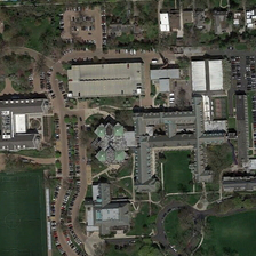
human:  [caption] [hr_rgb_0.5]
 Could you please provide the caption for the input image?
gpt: There is a football field in the school

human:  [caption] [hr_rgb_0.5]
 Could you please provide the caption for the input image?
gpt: There is a school with a football field near the church.

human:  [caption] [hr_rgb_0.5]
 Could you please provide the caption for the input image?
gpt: curved roads pass by these teaching buildings in the campus with plenty cars parking on roadsides .

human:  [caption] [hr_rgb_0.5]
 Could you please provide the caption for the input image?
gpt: There is a school near the church with a football field.

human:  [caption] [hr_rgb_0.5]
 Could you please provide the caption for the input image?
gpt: A school with a football field near the church.